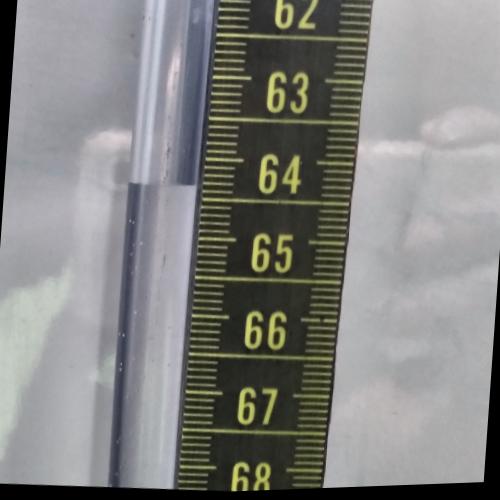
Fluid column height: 64.3 cm